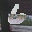
Label: 6